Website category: university
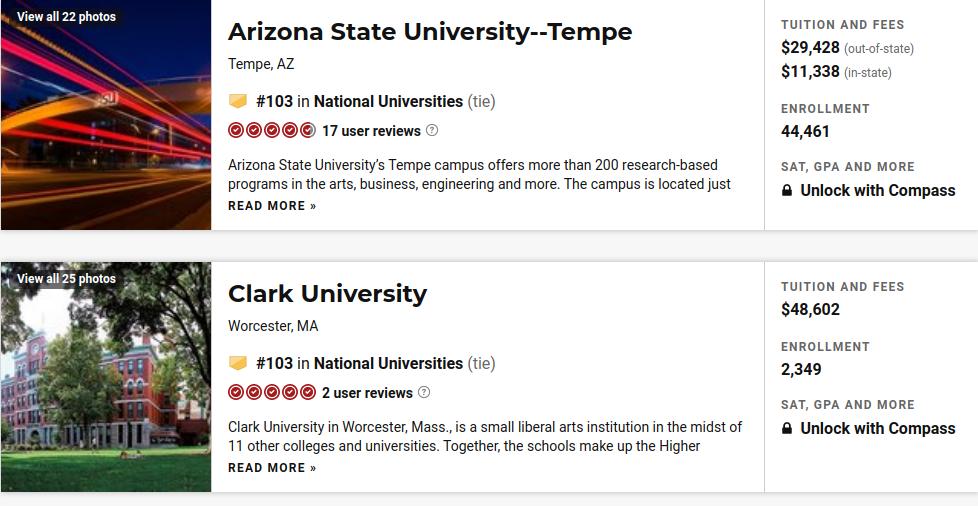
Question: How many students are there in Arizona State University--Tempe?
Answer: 44,461

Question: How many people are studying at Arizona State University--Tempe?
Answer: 44,461

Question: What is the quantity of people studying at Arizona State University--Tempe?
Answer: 44,461

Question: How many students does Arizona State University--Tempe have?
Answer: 44,461

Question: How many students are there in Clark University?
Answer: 2,349

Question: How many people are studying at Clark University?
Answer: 2,349

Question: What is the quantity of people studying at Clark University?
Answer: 2,349

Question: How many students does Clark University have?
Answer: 2,349

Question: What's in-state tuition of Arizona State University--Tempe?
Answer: $11,338

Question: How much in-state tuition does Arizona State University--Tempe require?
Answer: $11,338

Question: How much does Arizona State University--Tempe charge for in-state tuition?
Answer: $11,338

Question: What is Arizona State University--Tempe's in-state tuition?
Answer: $11,338

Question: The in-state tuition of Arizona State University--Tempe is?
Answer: $11,338

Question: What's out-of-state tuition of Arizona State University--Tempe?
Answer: $29,428

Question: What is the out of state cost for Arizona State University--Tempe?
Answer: $29,428

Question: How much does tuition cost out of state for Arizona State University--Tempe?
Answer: $29,428

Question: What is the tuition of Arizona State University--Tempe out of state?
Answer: $29,428

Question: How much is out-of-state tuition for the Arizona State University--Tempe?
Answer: $29,428

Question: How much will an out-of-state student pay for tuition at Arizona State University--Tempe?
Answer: $29,428

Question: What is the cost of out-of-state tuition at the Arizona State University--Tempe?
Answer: $29,428

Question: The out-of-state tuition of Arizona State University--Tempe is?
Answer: $29,428

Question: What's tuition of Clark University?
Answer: $48,602

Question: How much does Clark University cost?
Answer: $48,602

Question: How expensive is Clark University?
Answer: $48,602

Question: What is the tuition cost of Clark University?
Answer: $48,602

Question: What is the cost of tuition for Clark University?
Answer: $48,602

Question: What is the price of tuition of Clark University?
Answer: $48,602

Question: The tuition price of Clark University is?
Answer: $48,602

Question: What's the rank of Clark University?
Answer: #103

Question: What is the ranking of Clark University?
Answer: #103

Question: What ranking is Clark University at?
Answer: #103

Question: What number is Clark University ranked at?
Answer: #103

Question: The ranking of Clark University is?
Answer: #103

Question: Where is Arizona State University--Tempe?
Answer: Tempe, AZ

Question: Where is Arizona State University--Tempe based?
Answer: Tempe, AZ

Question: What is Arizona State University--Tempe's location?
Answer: Tempe, AZ

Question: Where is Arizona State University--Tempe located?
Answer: Tempe, AZ

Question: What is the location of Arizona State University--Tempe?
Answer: Tempe, AZ

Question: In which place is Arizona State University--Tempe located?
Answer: Tempe, AZ

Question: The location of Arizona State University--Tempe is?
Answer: Tempe, AZ

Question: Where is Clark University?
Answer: Worcester, MA

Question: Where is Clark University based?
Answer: Worcester, MA

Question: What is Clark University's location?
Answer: Worcester, MA

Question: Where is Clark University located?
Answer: Worcester, MA

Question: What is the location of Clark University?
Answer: Worcester, MA

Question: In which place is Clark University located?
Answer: Worcester, MA

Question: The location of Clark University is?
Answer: Worcester, MA

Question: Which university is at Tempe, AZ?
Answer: Arizona State University--Tempe

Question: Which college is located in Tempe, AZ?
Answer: Arizona State University--Tempe

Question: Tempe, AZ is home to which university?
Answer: Arizona State University--Tempe

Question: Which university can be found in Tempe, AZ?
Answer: Arizona State University--Tempe

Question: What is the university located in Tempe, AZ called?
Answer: Arizona State University--Tempe

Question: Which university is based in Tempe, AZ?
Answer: Arizona State University--Tempe

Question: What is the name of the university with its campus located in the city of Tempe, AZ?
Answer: Arizona State University--Tempe

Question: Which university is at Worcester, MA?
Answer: Clark University

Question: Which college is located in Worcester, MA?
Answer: Clark University

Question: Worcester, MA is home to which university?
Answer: Clark University

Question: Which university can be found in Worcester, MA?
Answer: Clark University

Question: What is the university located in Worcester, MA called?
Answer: Clark University

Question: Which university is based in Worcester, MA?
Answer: Clark University

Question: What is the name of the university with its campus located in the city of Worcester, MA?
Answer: Clark University